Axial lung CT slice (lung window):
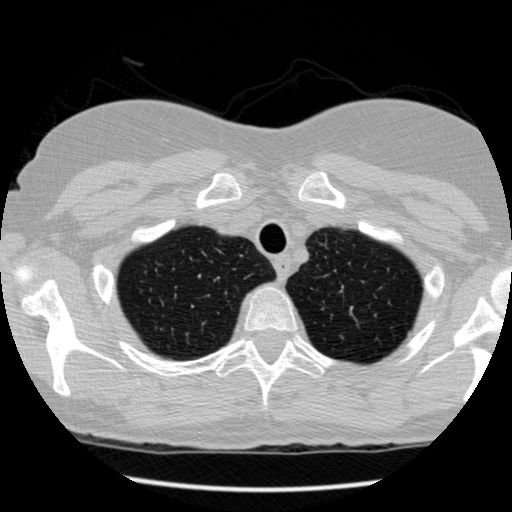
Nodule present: no